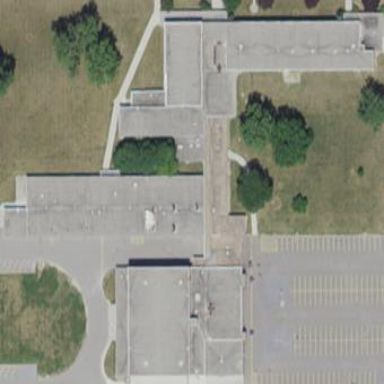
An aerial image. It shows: School building.